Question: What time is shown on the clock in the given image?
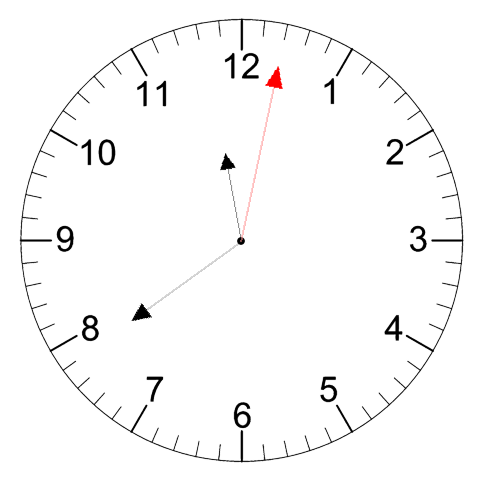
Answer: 11:39:02